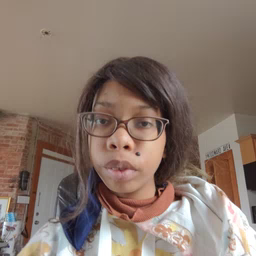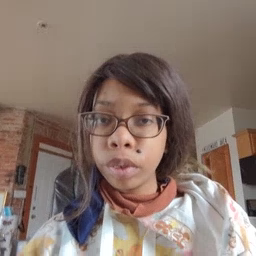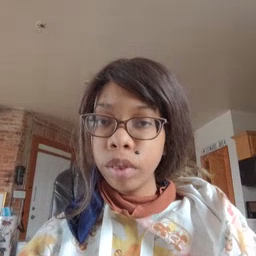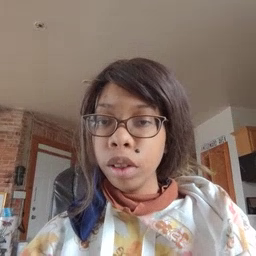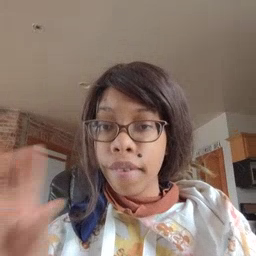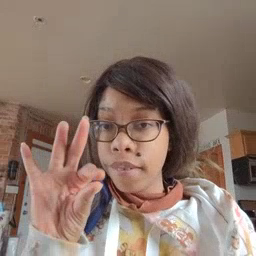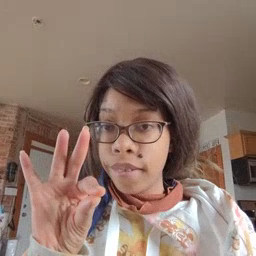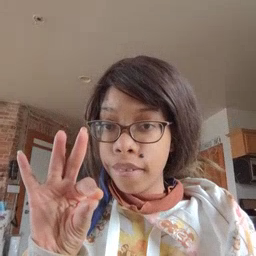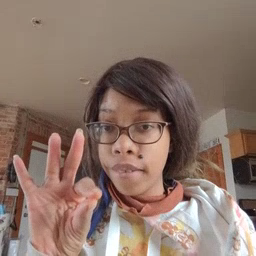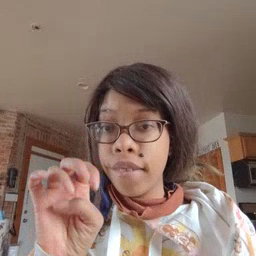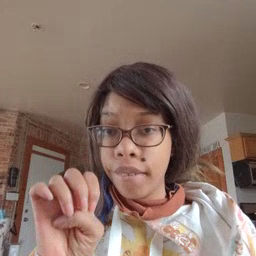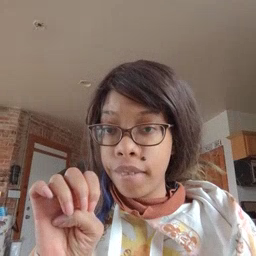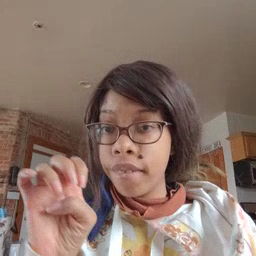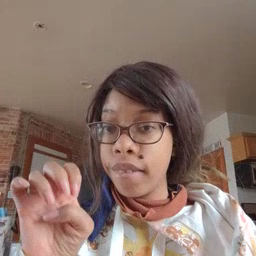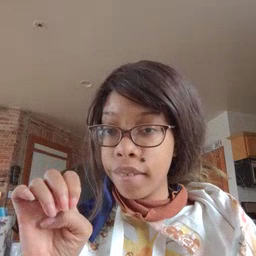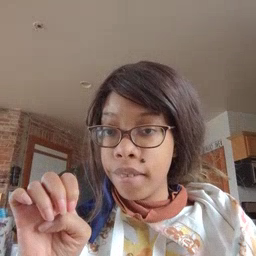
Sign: feet